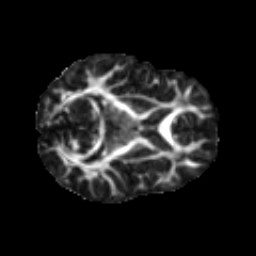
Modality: FA
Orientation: axial
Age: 15
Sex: male
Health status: ill
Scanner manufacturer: ge
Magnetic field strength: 3 T
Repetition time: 6.752 s
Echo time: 0.079 s